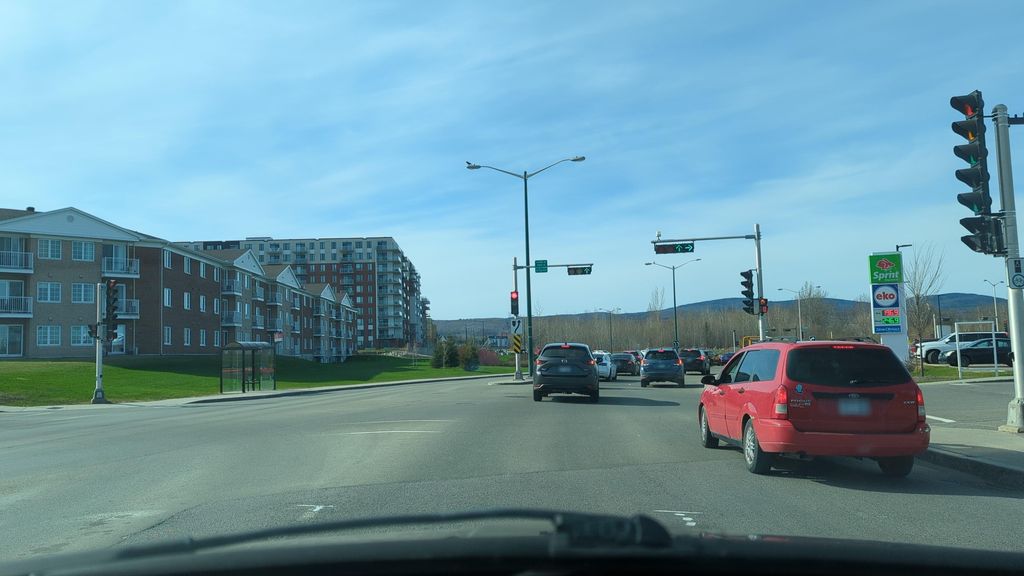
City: quebec_city